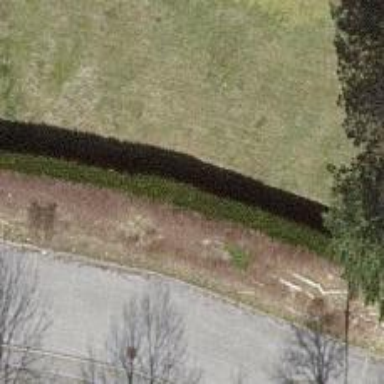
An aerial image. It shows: Hedge acting as barrier.